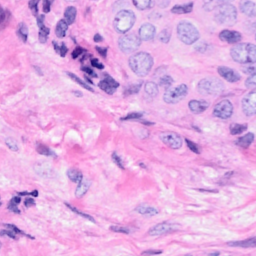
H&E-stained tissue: Breast